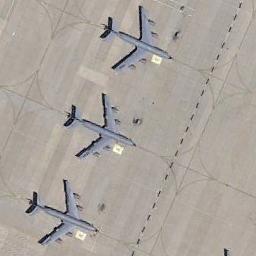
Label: airplane